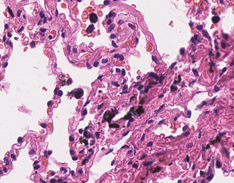
Tumor epithelial tissue: no
Tumor-associated stroma tissue: no
Normal tissue: yes